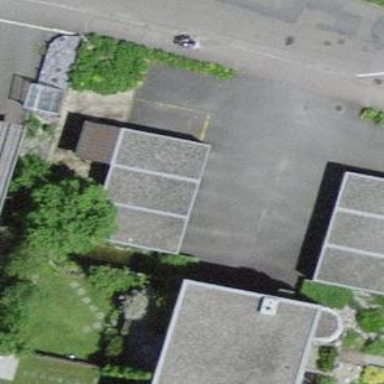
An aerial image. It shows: Garage.